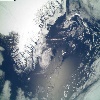
Label: cloud